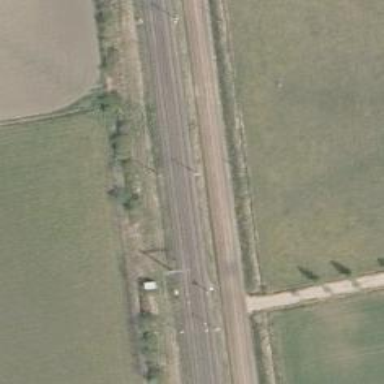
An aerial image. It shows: Railway with continuous electrified contact lines.